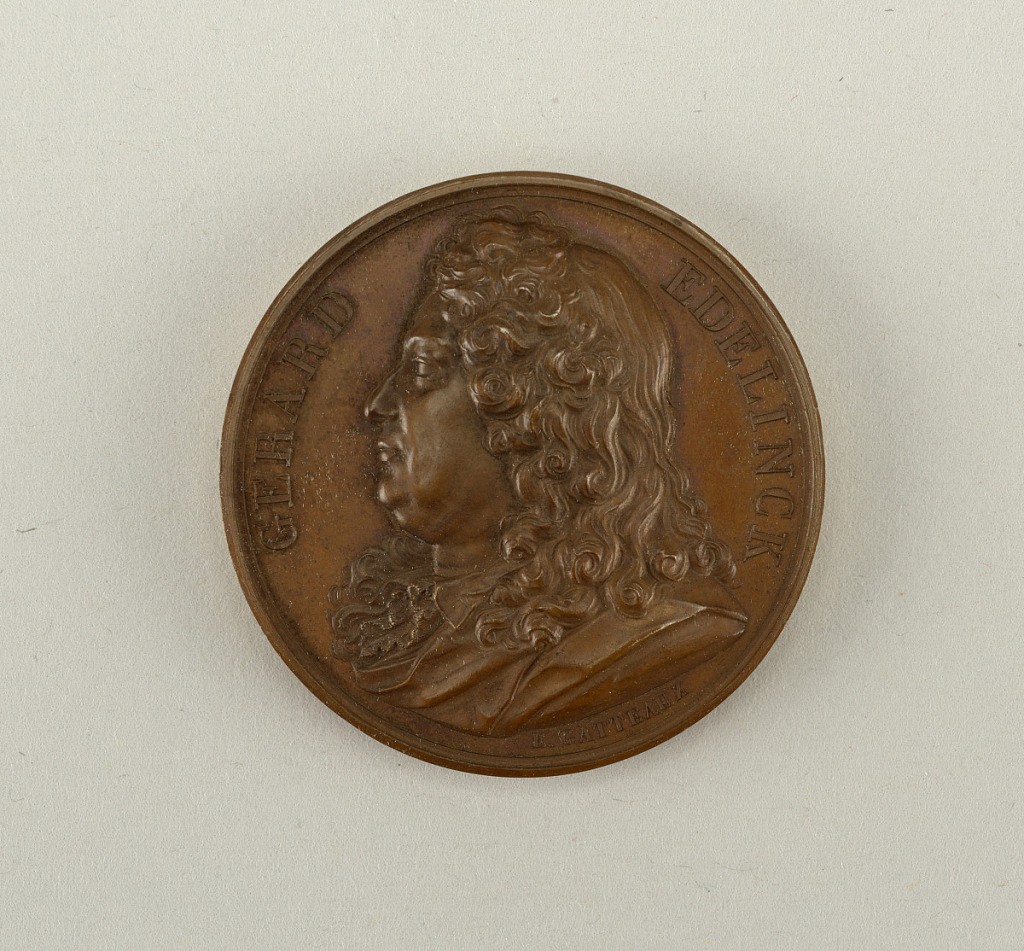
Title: Galerie métallique des grands hommes français (Great Men of France)
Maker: Jacques-Édouard Gatteaux, French, 1788 - 1881
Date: ca. 1824
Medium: Cast bronze
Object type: Medal
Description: Gérard Edelinck (20 October 1640 (baptized) - 2 April 1707)